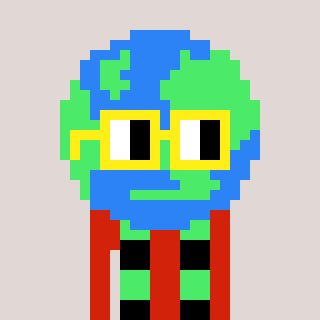
a pixel art character with square yellow glasses, a earth-shaped head and a red-colored body on a warm background